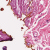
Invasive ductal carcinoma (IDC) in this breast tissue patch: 0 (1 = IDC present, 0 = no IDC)